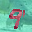
Label: 9